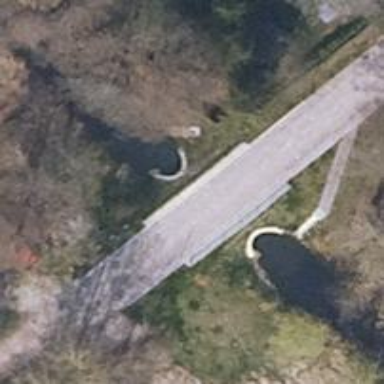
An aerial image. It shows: Unclassified road with bridge. The road has grade 2 tracktype.